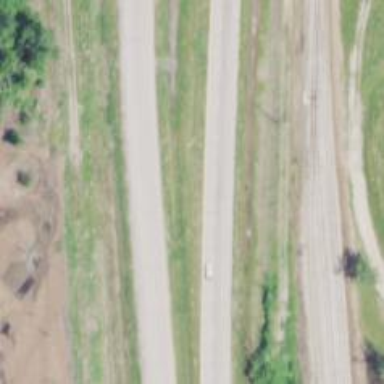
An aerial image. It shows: Asphalt road classified as tertiary expressway.